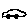
Label: car